Aerial crown-view tile of a tropical tree (Barro Colorado Island, Panama), acquired 20250512:
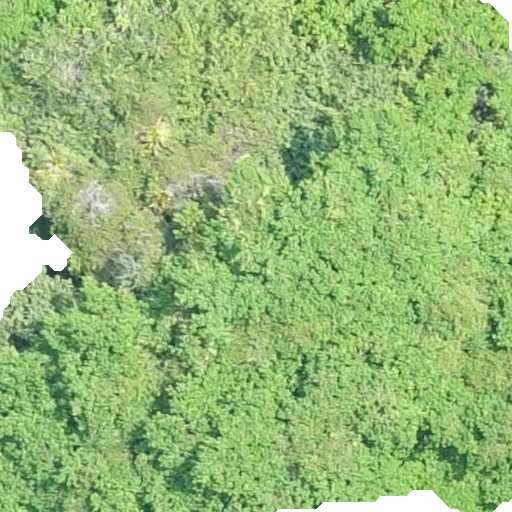
Species: Tachigali panamensis
GBIF accepted scientific name: Tachigali panamensis
Crown area: 510.442 m²